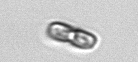
Label: pennate